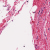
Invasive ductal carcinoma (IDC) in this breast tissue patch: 0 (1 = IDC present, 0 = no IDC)